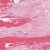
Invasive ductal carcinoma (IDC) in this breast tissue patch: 0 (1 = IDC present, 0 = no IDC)